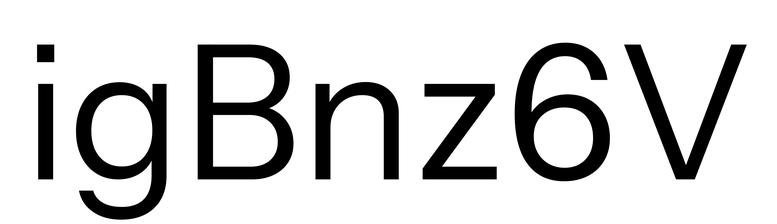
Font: InstrumentSans_Regular